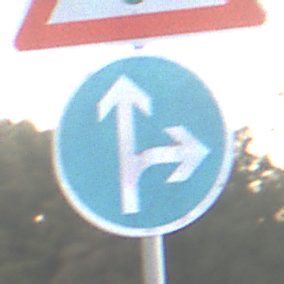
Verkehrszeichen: VorgeschriebeneFahrtrichtungGeradeausOderRechts
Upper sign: Lichtzeichenanlage
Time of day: SunriseSunset
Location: Outdoor (Nature)
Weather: PartlyCloudy
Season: NotSpecified
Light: Natural